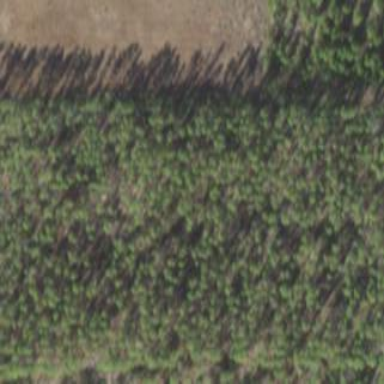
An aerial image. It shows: Forest area dominated by needle-leaved trees.